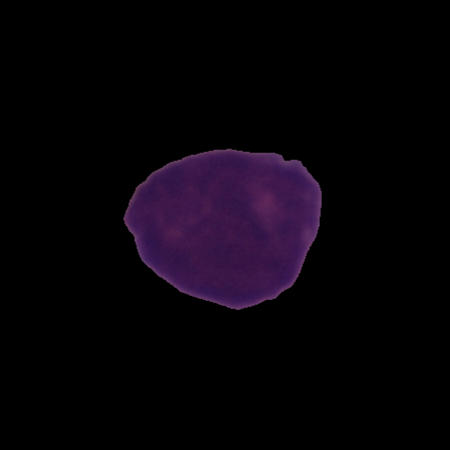
Label: cancer